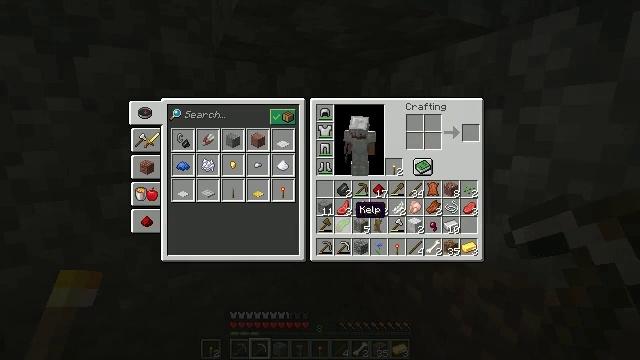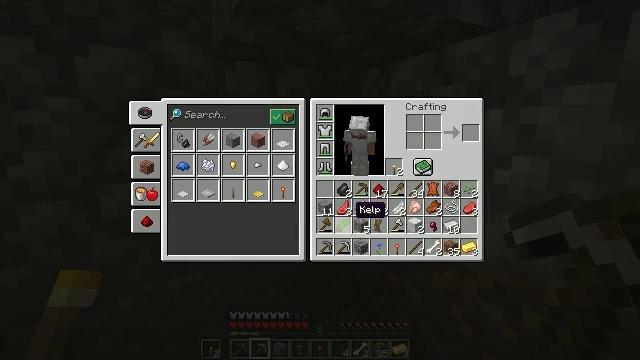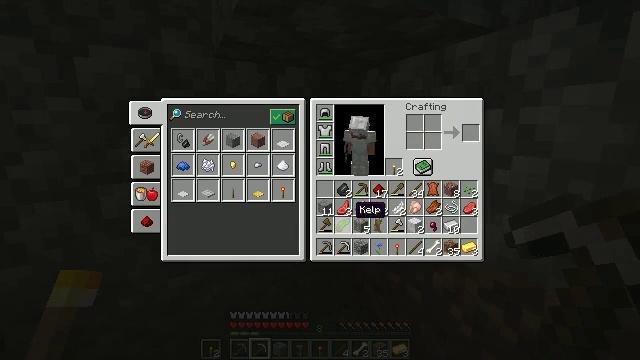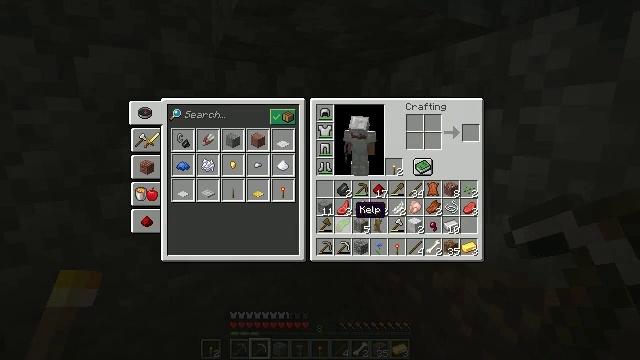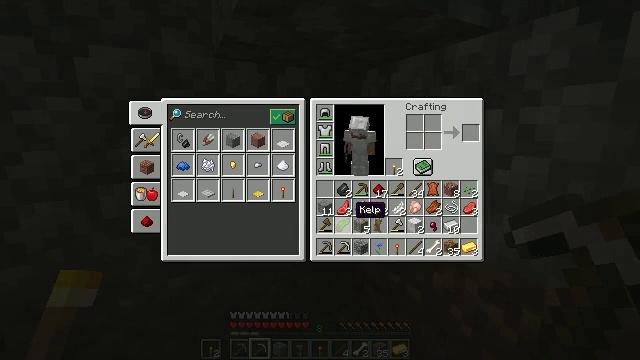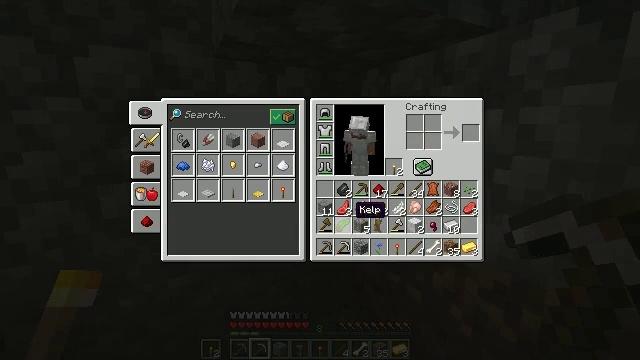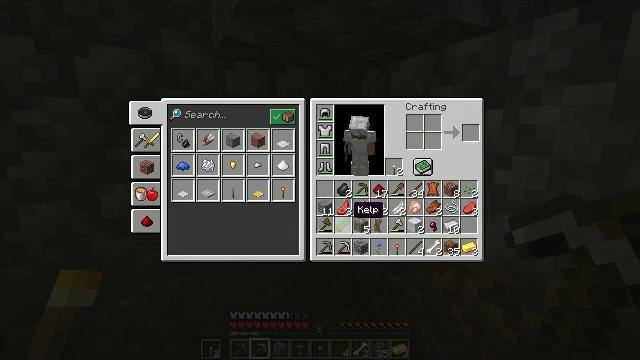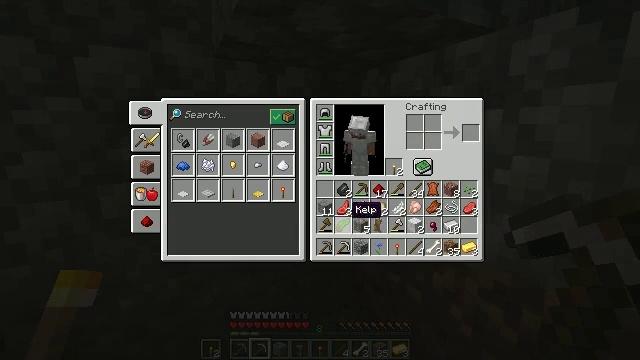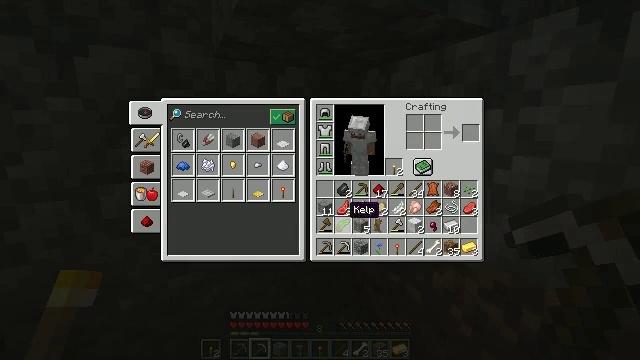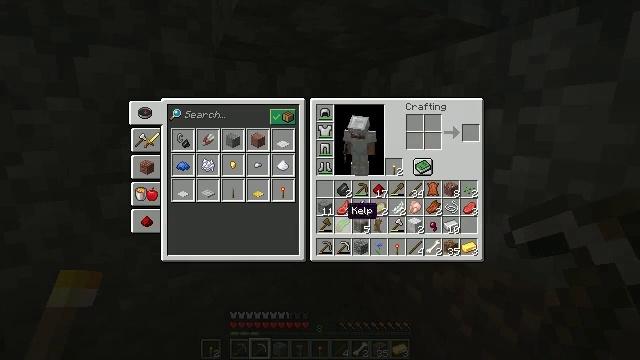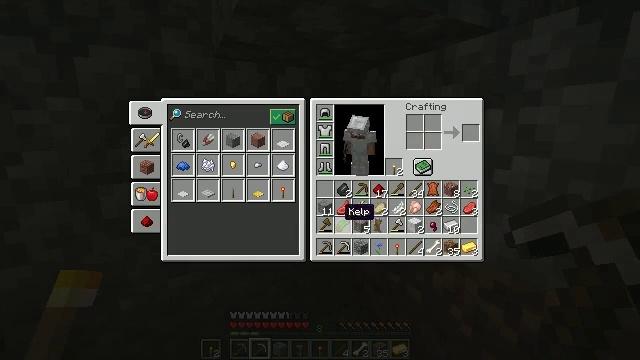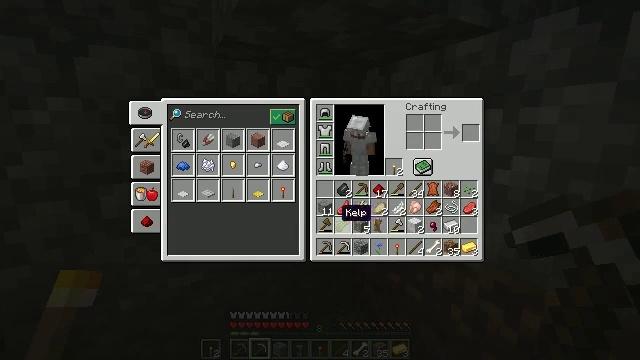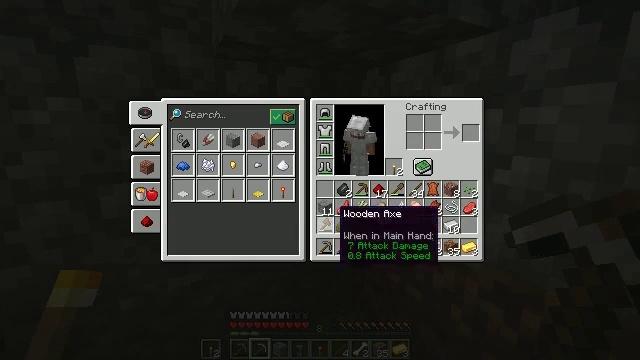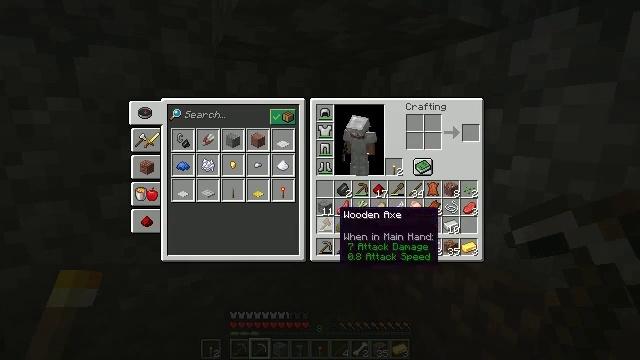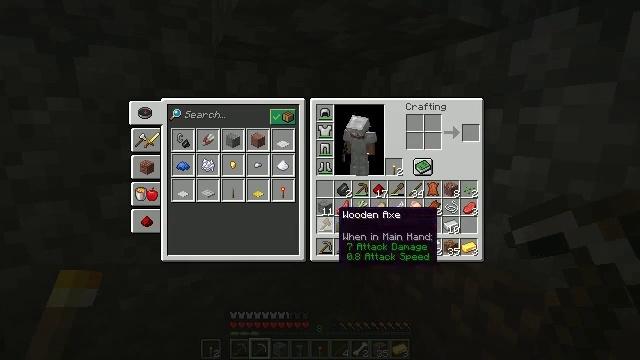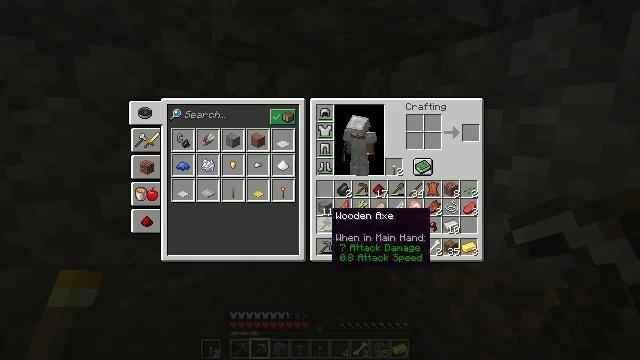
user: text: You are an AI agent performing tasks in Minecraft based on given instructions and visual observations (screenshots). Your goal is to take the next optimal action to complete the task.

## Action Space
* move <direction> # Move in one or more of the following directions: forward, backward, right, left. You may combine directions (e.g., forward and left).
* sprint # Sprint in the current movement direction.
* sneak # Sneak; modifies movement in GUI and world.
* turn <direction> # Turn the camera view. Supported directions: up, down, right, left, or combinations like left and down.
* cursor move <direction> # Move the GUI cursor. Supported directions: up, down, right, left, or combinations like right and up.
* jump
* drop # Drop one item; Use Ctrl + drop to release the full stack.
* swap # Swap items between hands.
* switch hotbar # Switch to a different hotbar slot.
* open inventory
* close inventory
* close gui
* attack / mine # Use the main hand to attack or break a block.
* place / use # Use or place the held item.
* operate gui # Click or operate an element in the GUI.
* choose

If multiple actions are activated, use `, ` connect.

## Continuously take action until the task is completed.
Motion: motion action
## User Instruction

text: Craft shears.
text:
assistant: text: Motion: no_op
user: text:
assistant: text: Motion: no_op
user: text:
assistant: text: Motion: no_op
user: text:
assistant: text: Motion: no_op
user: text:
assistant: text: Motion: no_op
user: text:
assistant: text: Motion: no_op
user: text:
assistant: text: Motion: no_op
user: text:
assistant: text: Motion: no_op
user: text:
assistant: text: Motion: no_op
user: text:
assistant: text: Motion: no_op
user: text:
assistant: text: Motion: no_op
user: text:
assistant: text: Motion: no_op
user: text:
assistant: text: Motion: no_op
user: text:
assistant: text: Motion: no_op
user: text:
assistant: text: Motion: no_op
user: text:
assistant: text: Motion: turn left and up
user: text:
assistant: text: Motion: turn left and up
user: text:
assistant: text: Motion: turn left and up
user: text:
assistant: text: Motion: no_op
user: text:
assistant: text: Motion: no_op
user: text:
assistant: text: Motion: no_op
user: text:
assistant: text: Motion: no_op
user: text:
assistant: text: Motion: no_op
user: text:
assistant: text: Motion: no_op
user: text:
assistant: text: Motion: no_op
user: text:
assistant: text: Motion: no_op
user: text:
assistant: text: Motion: no_op
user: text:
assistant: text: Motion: no_op
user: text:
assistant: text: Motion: no_op
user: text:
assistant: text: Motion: no_op